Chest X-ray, PA view. Patient: 48 years old, sex F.
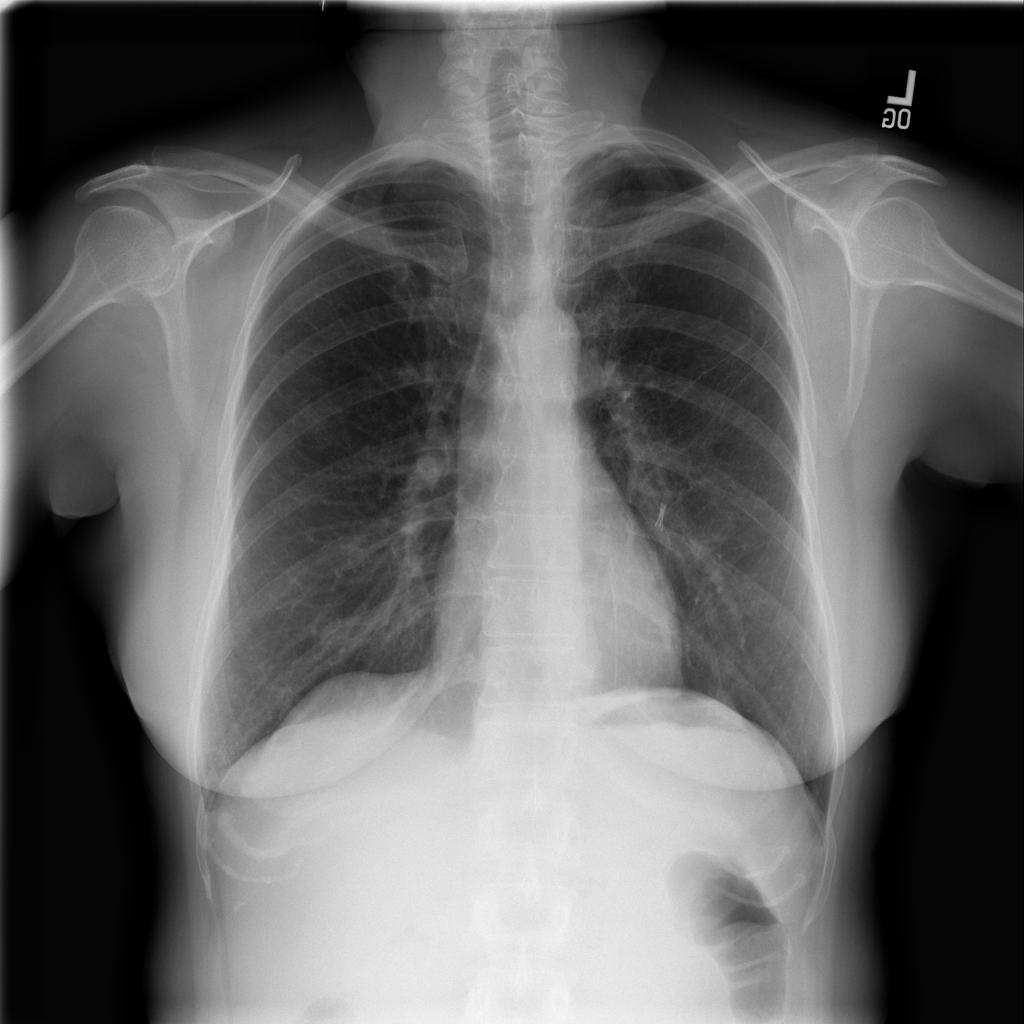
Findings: No Finding